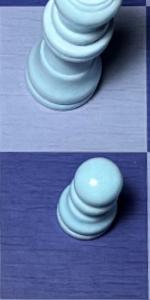
Label: Pawn_White